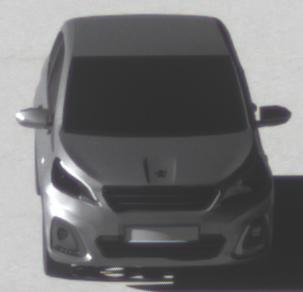
Make: Peugeot
Model: 108 1.0 VTi 68
Detailed model: 108
Model produced from: 2015/03
Model produced until: 2016/10
Doors: 3
Color: gray
Road condition: dry road
Daytime: morning or afternoon
Contrast: high contrast